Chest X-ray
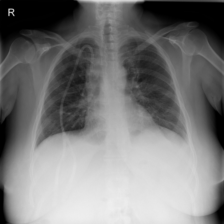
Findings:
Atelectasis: positive
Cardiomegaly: negative
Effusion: negative
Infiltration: negative
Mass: negative
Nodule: negative
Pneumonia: negative
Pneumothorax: negative
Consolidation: negative
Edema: negative
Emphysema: negative
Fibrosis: negative
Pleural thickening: negative
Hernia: negative